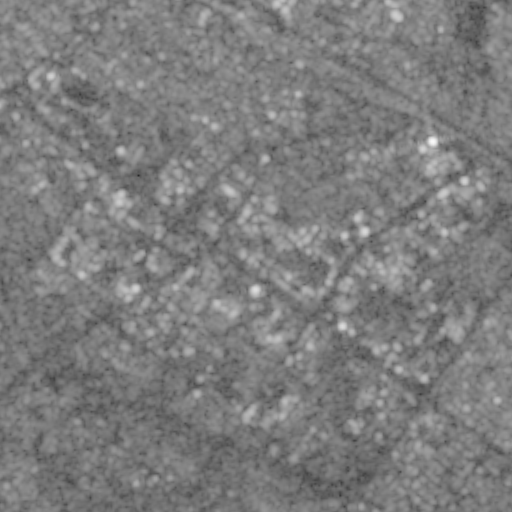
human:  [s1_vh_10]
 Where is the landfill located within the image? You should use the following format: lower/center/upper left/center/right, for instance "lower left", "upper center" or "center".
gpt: The landfill is located in the center left of the image.
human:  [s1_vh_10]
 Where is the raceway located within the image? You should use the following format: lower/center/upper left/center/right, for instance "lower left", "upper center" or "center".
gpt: The raceway is located in the center of the image.
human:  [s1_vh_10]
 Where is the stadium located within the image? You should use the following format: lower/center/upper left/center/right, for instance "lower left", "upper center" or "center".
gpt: The stadium is located in the upper center of the image.
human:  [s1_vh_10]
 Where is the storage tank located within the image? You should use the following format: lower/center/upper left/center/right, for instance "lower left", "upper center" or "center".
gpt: The storage tank is located in the center of the image.
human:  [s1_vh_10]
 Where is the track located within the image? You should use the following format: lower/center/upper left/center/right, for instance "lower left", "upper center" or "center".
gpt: The track is located in the upper left of the image.
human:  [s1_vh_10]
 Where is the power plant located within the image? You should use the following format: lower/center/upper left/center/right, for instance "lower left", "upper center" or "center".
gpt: There is no power plant in the image.

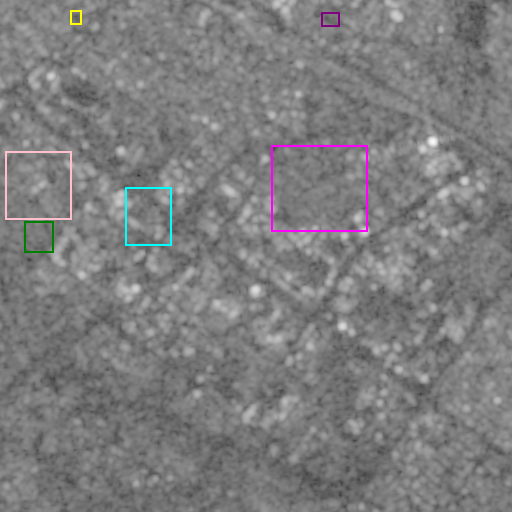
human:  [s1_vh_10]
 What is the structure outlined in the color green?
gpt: The structure outlined in green is a landfill.
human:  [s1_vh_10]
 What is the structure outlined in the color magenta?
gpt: The structure outlined in magenta is a park.
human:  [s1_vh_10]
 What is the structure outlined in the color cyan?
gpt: The structure outlined in cyan is a parking lot.
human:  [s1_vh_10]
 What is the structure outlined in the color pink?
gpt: The structure outlined in pink is a power substation.
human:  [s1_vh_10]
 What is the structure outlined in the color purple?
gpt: The structure outlined in purple is a stadium.
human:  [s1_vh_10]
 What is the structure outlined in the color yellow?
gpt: The structure outlined in yellow is a track.
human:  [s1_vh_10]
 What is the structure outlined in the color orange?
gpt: There is no orange outline.